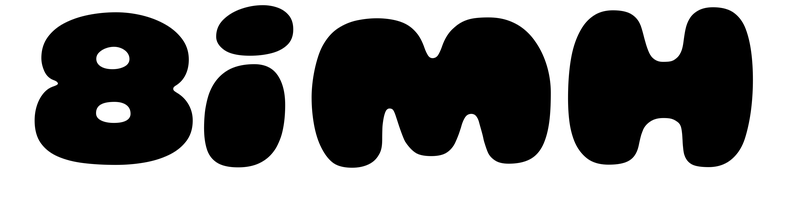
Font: Gluten_Black